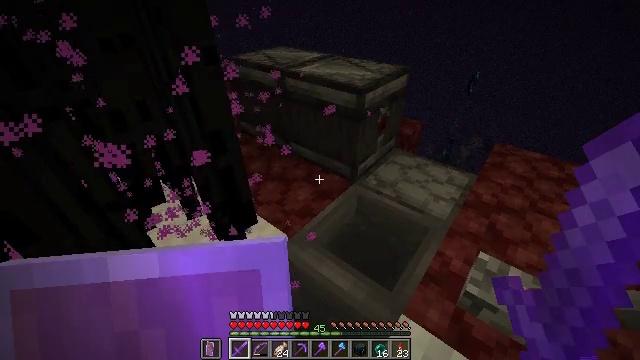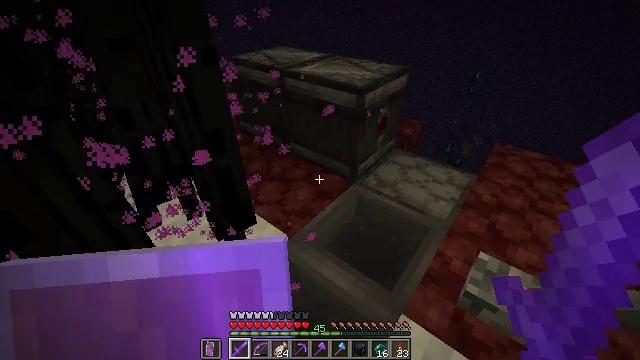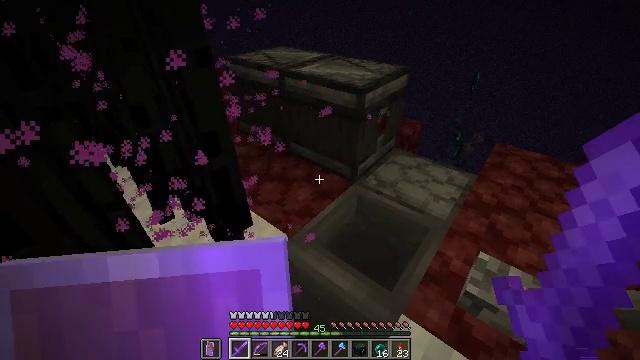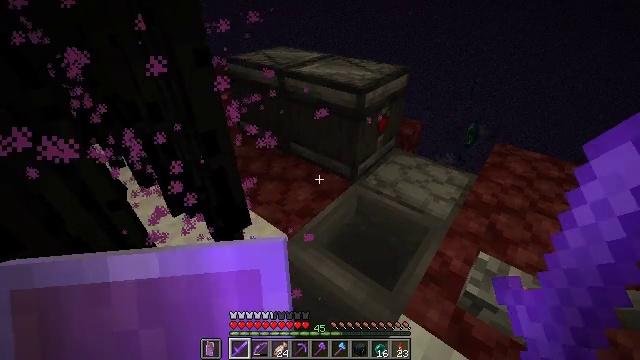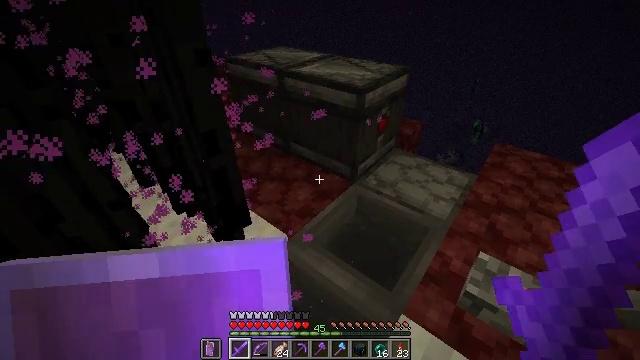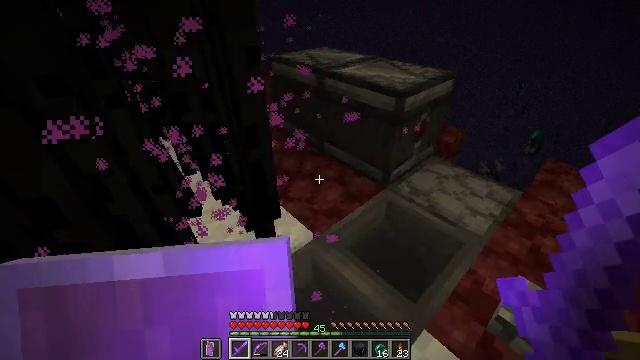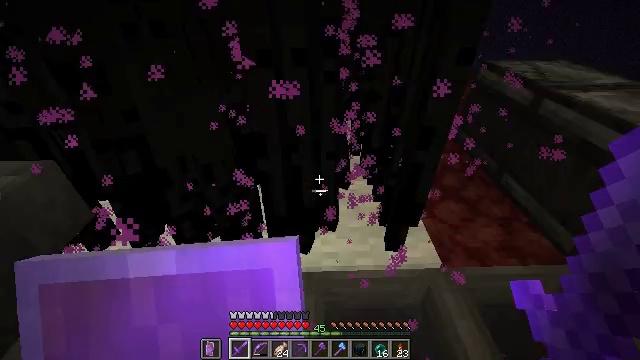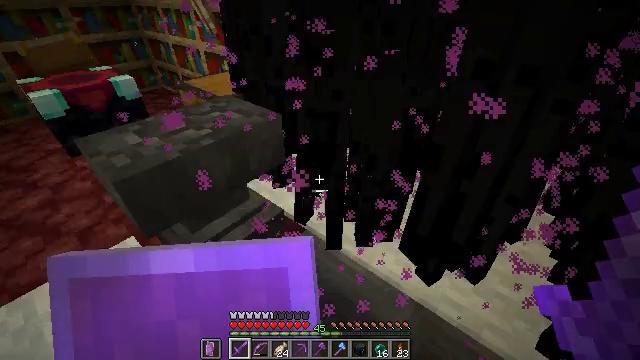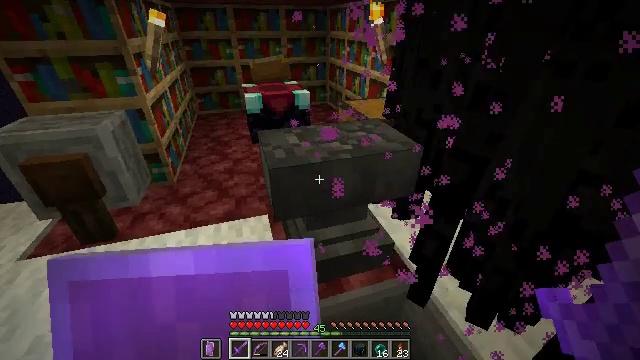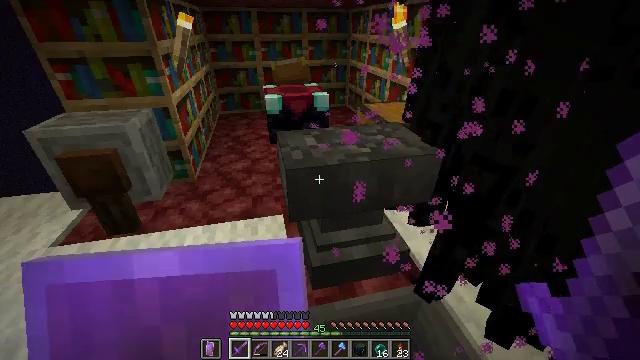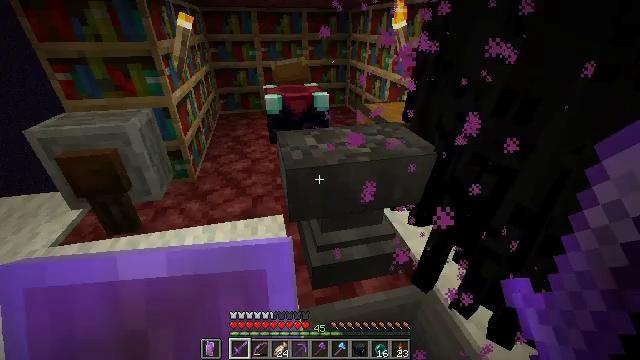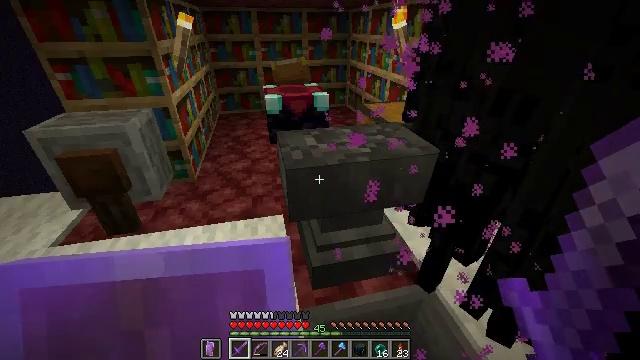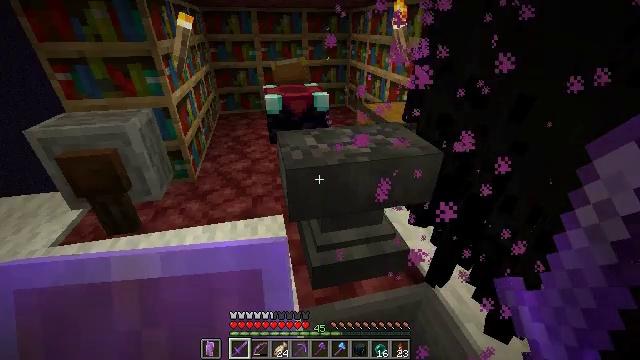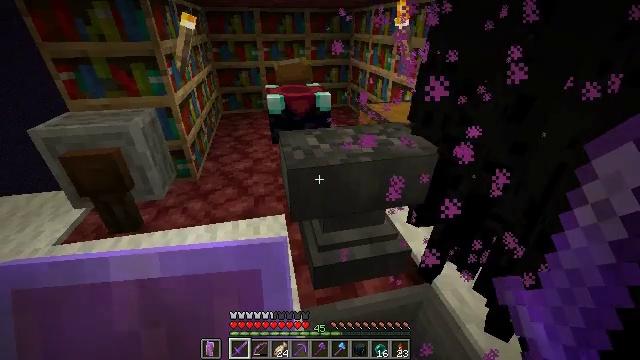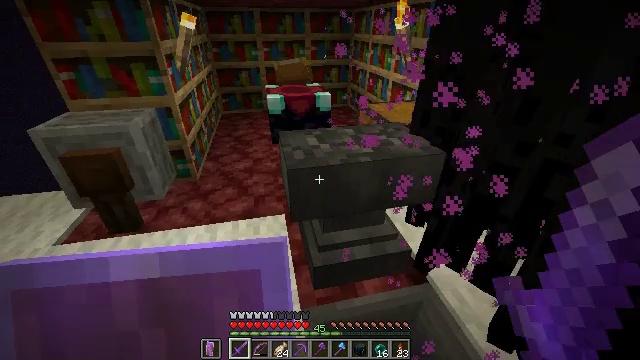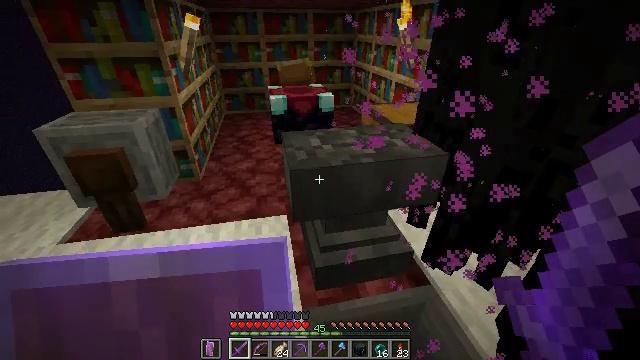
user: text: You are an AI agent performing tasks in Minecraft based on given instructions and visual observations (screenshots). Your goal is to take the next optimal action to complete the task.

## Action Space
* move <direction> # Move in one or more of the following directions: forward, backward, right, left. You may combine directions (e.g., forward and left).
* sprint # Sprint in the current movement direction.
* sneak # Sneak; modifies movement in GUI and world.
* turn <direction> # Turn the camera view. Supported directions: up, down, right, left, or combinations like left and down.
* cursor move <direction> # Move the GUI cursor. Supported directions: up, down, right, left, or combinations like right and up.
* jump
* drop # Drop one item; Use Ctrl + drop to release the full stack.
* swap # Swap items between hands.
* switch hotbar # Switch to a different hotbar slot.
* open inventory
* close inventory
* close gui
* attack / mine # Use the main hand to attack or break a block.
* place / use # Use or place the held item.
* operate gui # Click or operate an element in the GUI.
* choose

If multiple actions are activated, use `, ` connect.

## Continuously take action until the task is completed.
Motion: motion action
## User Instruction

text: Hunt the enderman.
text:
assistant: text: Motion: no_op
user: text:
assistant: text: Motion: no_op
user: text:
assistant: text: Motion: no_op
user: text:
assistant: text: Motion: no_op
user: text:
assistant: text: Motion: turn left
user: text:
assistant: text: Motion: turn left
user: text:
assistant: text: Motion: turn left
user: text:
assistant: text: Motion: turn left and up
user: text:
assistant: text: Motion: turn left
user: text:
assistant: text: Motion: no_op
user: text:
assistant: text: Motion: no_op
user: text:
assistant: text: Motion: no_op
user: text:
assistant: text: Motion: no_op
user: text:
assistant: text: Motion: no_op
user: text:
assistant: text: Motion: no_op
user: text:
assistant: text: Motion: turn left
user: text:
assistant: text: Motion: no_op
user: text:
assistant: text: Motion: no_op
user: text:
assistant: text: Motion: no_op
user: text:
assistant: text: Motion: turn left
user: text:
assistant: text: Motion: turn left
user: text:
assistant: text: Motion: turn left
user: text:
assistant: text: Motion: turn left and up
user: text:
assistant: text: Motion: turn left and up
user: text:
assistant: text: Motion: turn left and up
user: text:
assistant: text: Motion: turn left
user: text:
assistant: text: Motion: turn left
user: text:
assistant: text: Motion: turn left
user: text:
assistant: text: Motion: turn left
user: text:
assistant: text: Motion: turn left